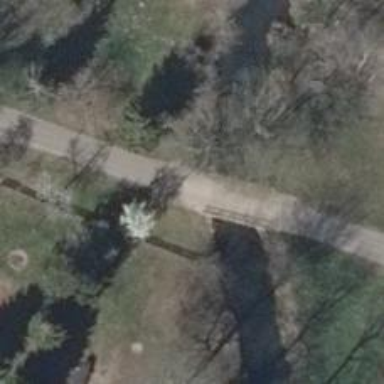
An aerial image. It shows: Unclassified road with bridge. The road also serves as bicycle path.